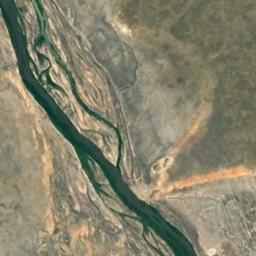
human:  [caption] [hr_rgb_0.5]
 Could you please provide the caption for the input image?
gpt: The dark green river with some tributaries goes through the wasteland .

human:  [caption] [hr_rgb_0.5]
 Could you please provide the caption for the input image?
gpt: A curved green river with small tributaries, Small islands on the river, And tan desert on both sides .

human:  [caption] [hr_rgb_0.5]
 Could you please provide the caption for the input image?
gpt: The river goes through the bare land .

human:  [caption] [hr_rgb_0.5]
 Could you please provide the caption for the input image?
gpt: The grass is beside the river .

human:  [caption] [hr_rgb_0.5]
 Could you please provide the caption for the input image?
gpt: There are bare land around the river .